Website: bh-photo
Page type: receipt
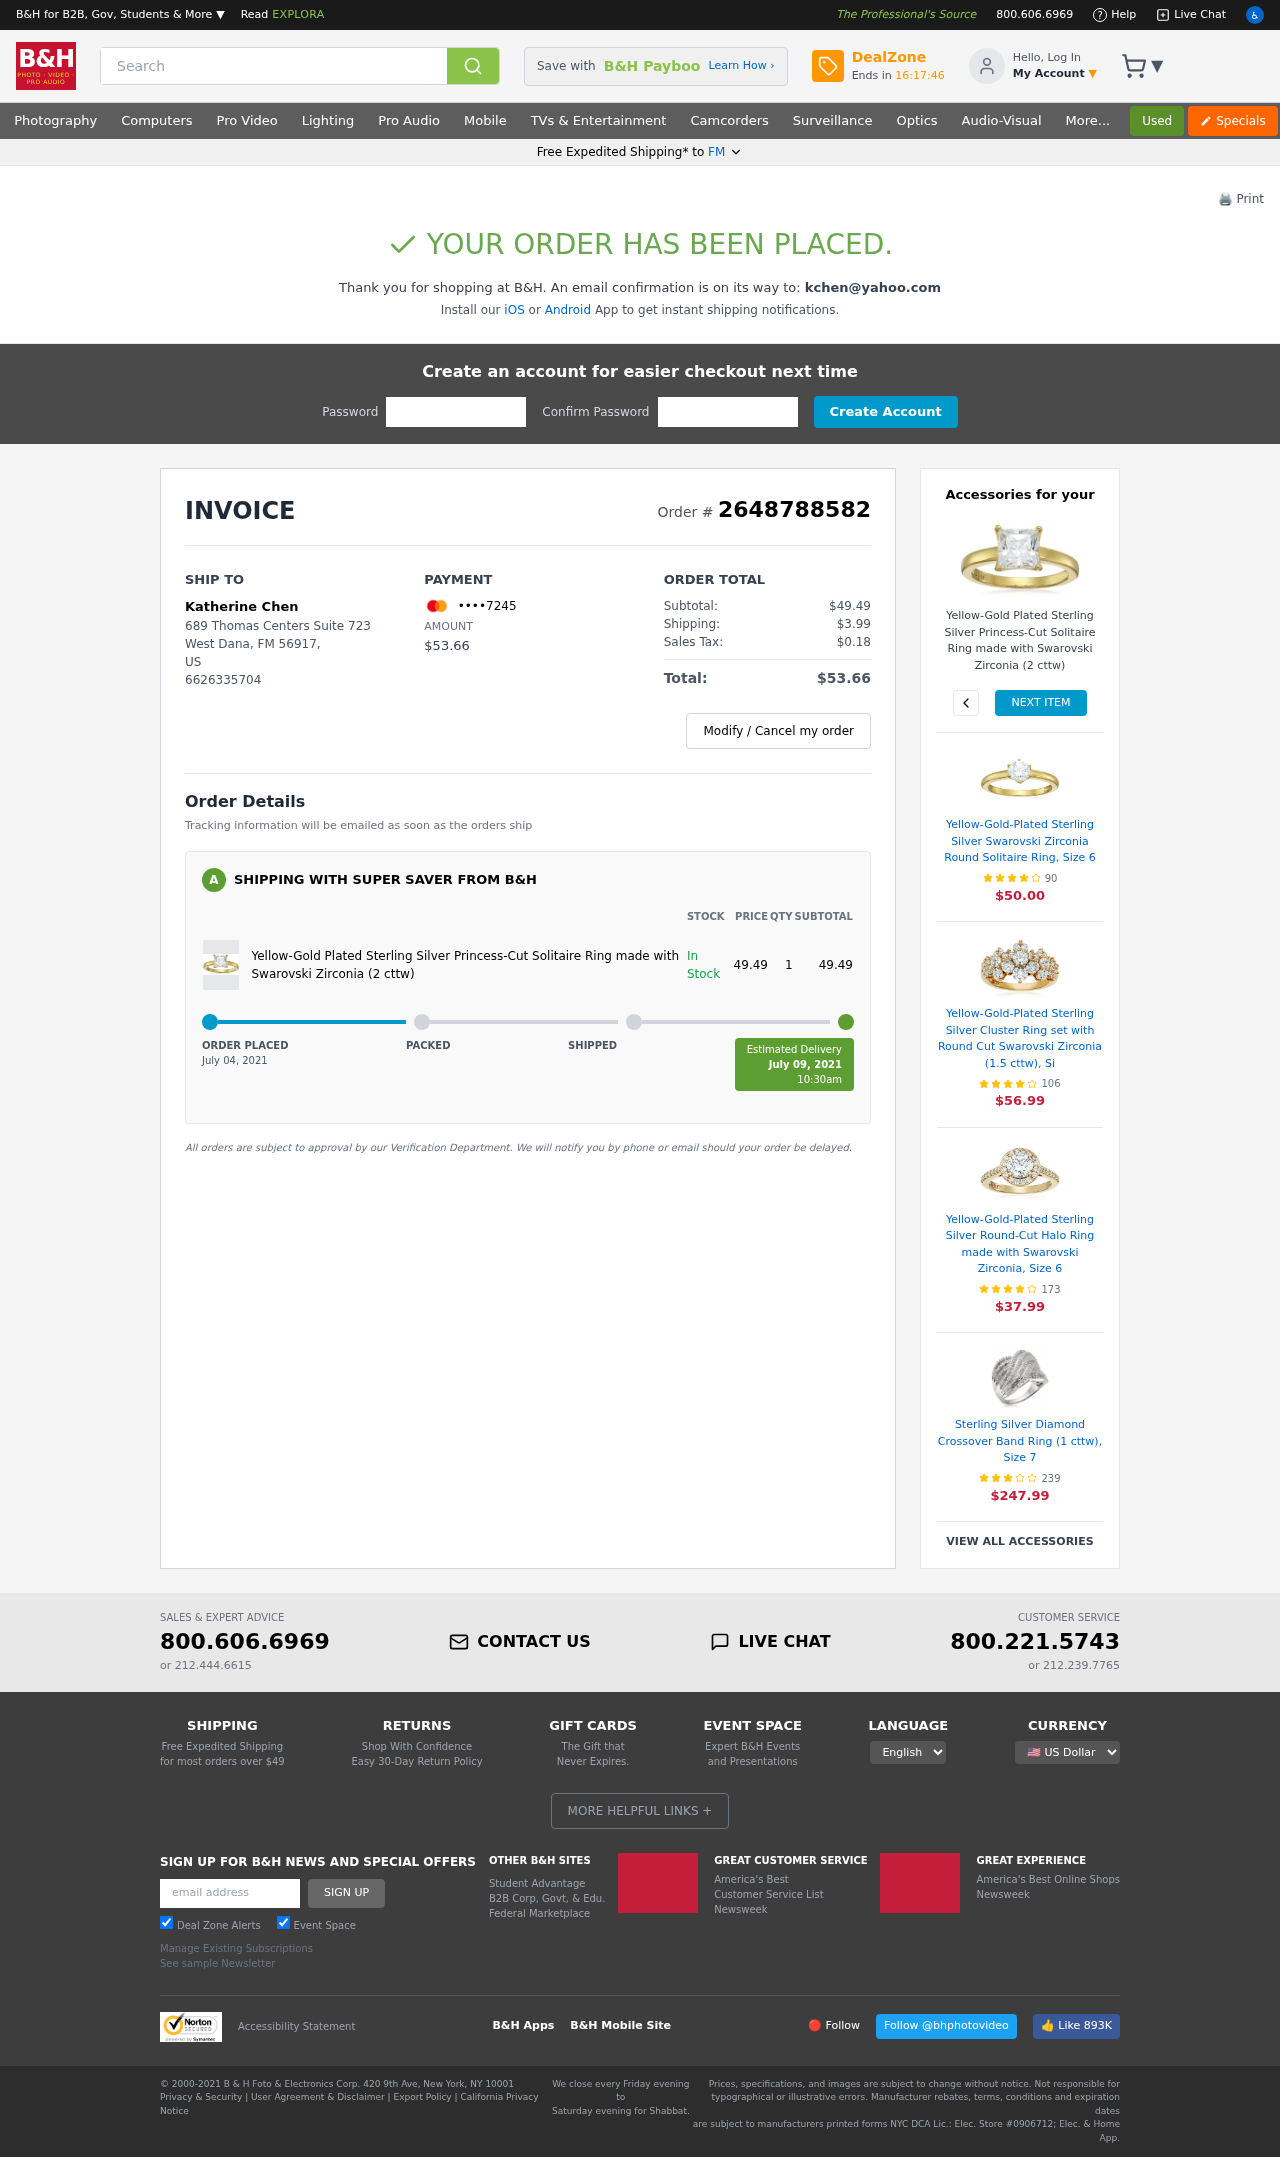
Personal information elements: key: PII_CARD_LAST4
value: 7245
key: PII_CITY
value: West Dana
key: PII_EMAIL
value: kchen@yahoo.com
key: PII_FULLNAME
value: Katherine Chen
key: PII_PHONE
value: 6626335704
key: PII_POSTCODE
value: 56917
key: PII_STATE
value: FM
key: PII_STATE_ABBR
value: FM
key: PII_STREET
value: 689 Thomas Centers Suite 723
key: PII_COUNTRY_CODE
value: US
Product elements: key: PRODUCT1_NAME
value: Yellow-Gold Plated Sterling Silver Princess-Cut Solitaire Ring made with Swarovski Zirconia (2 cttw)
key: PRODUCT1_PRICE
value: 49.49
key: PRODUCT1_QUANTITY
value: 1
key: PRODUCT1_NAME2
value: Yellow-Gold Plated Sterling Silver Princess-Cut Solitaire Ring made with Swarovski Zirconia (2 cttw)
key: PRODUCT2_NAME
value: Yellow-Gold-Plated Sterling Silver Swarovski Zirconia Round Solitaire Ring, Size 6
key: PRODUCT2_NUM_RATINGS
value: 90
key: PRODUCT2_PRICE
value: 50.00
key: PRODUCT3_NAME
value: Yellow-Gold-Plated Sterling Silver Cluster Ring set with Round Cut Swarovski Zirconia (1.5 cttw), Si
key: PRODUCT3_NUM_RATINGS
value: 106
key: PRODUCT3_PRICE
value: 56.99
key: PRODUCT4_NAME
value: Yellow-Gold-Plated Sterling Silver Round-Cut Halo Ring made with Swarovski Zirconia, Size 6
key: PRODUCT4_NUM_RATINGS
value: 173
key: PRODUCT4_PRICE
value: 37.99
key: PRODUCT5_NAME
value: Sterling Silver Diamond Crossover Band Ring (1 cttw), Size 7
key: PRODUCT5_NUM_RATINGS
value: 239
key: PRODUCT5_PRICE
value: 247.99
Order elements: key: ORDER_ID
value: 2648788582
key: ORDER_TOTAL
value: $53.66
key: ORDER_SUBTOTAL
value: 49.49
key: ORDER_SUBTOTAL
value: $49.49
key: ORDER_SHIPPING_COST
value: $3.99
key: ORDER_TAX
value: $0.18
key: ORDER_DATE
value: July 04, 2021
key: ORDER_DELIVERY_DATE
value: July 09, 2021
Search elements: key: HEADER_SEARCH
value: Search